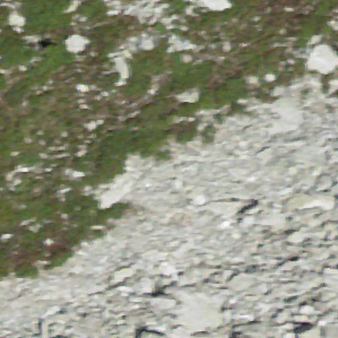
Label: other